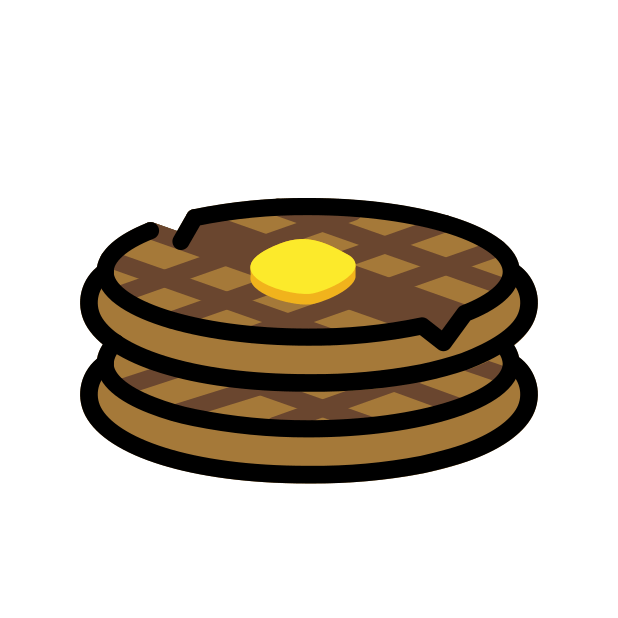
waffle